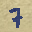
Label: 7